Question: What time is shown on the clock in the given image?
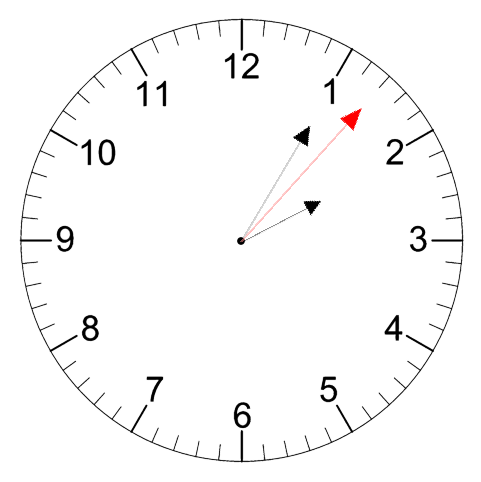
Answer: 02:05:07